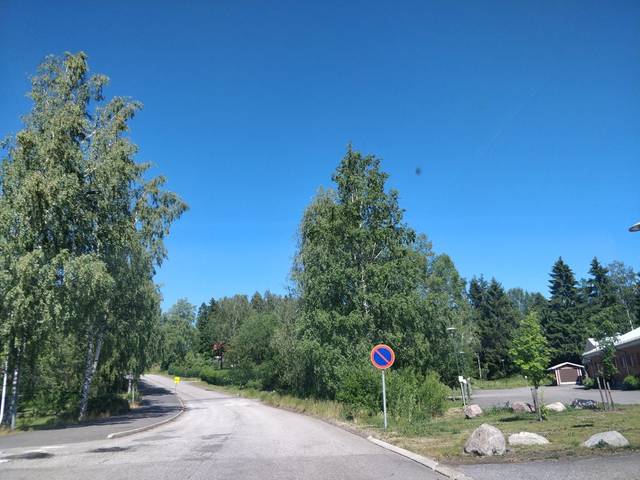
Region: Finland
Coordinates: 60.38, 25.613